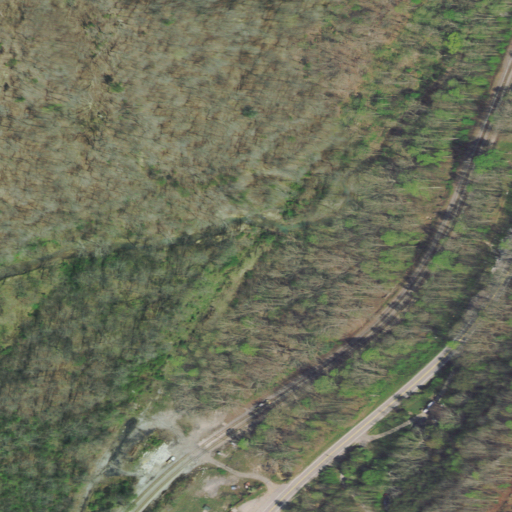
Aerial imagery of valley in Tennessee named Bungalow Hollow containing deciduous forest, low intensity development, mixed forest, medium intensity development, and open development